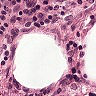
Metastatic tissue present: no